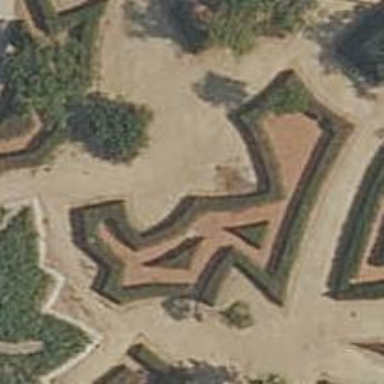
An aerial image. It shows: Hedge acting as barrier.